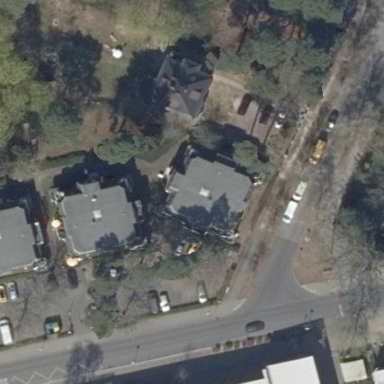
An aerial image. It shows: Quadruple saltbox roof shape on apartment building.